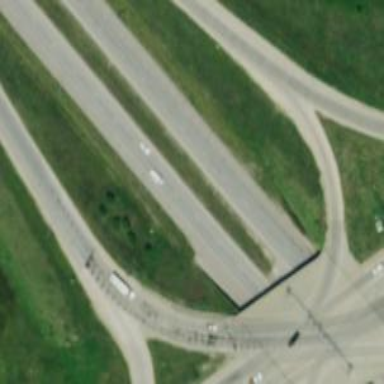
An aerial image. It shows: Motorway with expressway access.